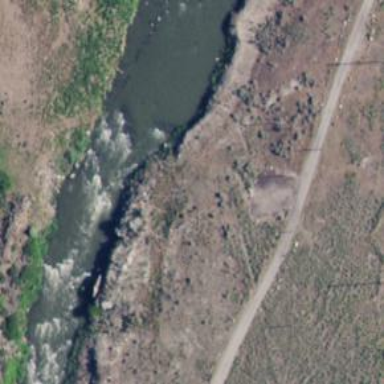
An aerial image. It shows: Dam across waterway.